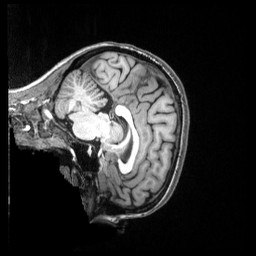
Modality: T1w
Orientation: sagittal
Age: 41
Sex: female
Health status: ill
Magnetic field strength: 3 T
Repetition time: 2.53 s
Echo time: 0.00331 s